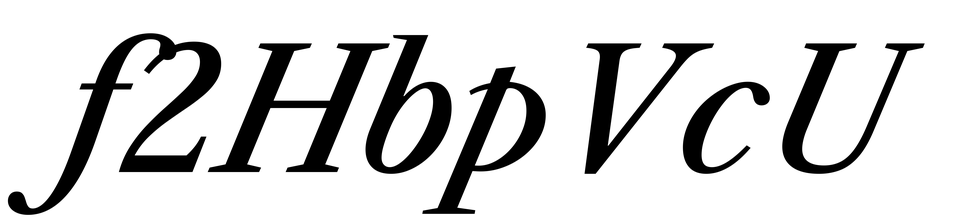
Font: LibreCaslonText-Italic_Medium_Italic